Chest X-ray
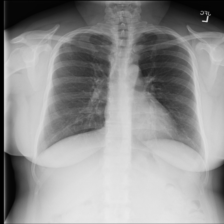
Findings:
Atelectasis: negative
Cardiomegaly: negative
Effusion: negative
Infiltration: positive
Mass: negative
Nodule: negative
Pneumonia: negative
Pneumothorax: negative
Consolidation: negative
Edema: negative
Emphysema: negative
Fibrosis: negative
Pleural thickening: negative
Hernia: negative